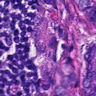
Metastatic tissue present: yes